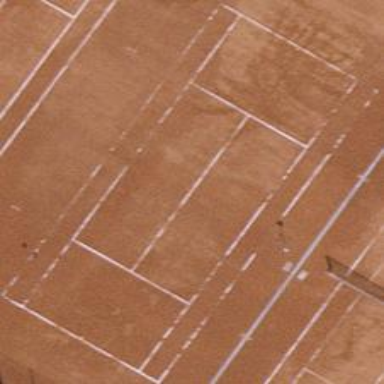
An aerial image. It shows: Tennis court on the leisure land pitch.